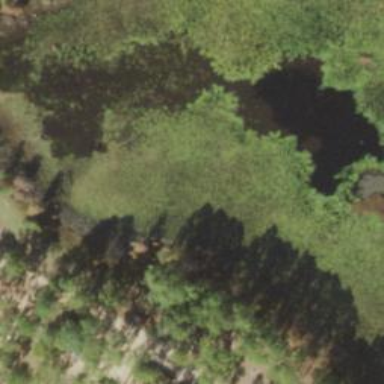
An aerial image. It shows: Marshy wetland area.